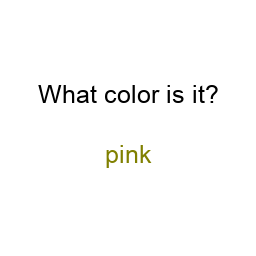
Color: olive
Color name shown: pink
Background color: white
Question text color: black